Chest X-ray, PA view. Patient: 70 years old, sex M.
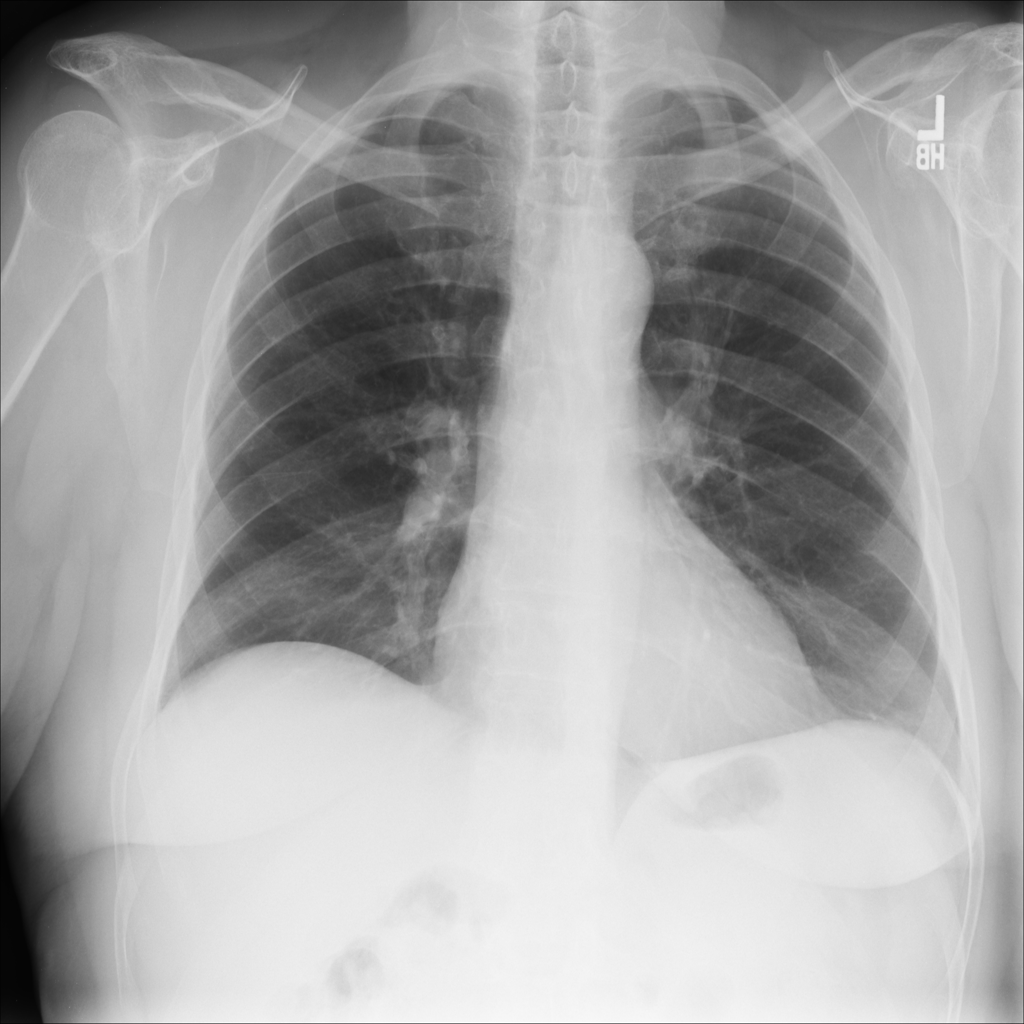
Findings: No Finding